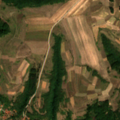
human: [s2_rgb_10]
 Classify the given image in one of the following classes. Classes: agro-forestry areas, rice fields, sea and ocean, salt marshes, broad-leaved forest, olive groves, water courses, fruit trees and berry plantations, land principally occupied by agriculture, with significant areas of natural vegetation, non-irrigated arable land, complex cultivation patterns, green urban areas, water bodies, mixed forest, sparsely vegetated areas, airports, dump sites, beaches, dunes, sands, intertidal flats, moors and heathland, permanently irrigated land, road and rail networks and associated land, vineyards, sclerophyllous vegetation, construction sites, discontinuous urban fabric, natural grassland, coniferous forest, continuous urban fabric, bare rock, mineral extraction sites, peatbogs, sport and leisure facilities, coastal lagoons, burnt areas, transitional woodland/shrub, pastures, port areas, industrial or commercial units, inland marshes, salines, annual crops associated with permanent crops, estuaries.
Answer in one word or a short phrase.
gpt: discontinuous urban fabric, non-irrigated arable land, complex cultivation patterns, broad-leaved forest